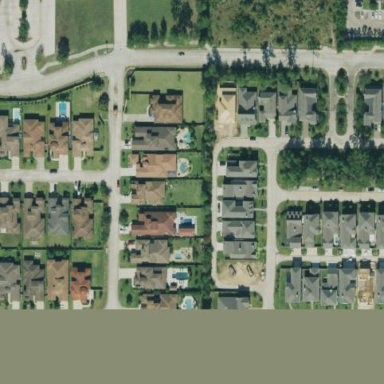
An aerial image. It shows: Residential neighbourhood.